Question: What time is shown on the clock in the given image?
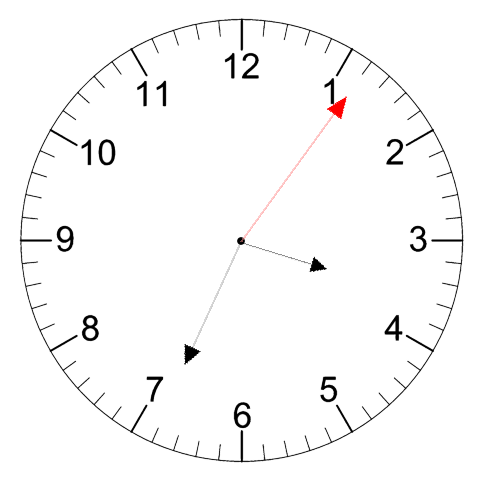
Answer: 03:34:06